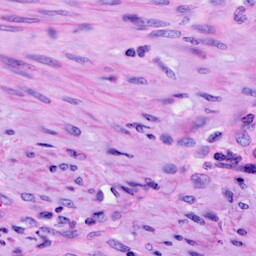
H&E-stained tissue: Cervix